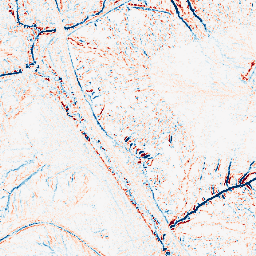
Category: edge_preserving
Decomposition family: median
Decomposition parameters: size: 5
Upsampling method: sinc_hamming
Upsampling parameters: scale: 8
kernel_size: 16
Upsampling scale: 8